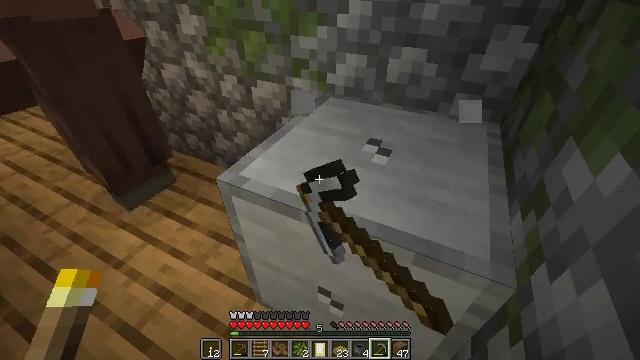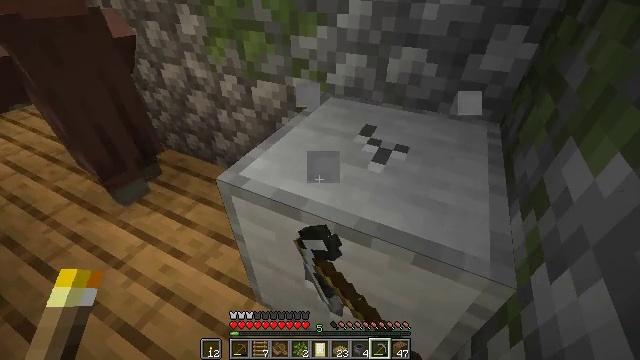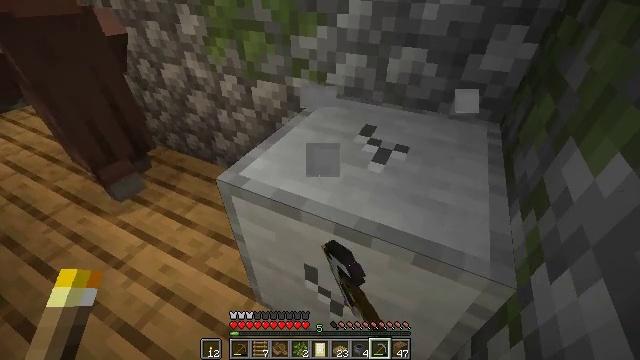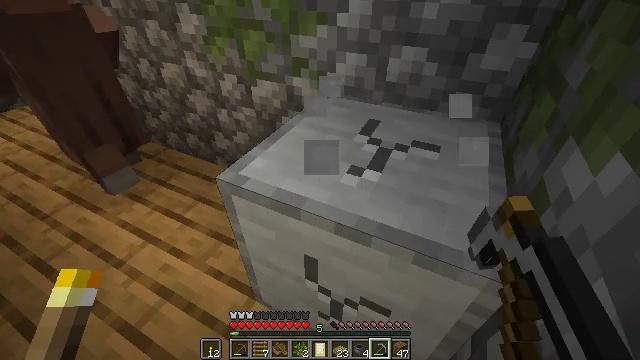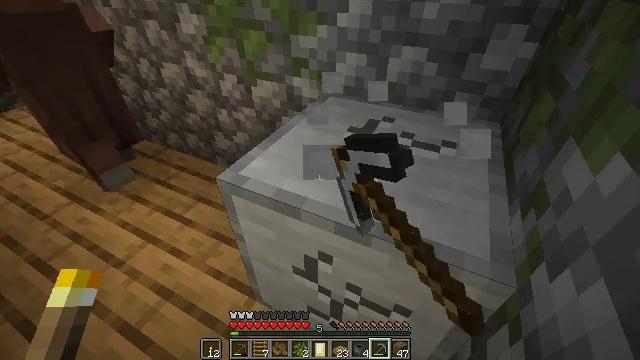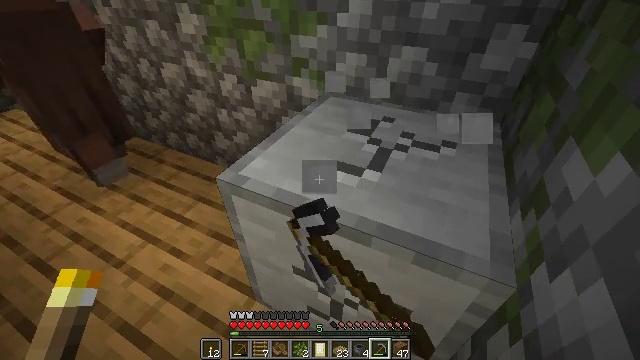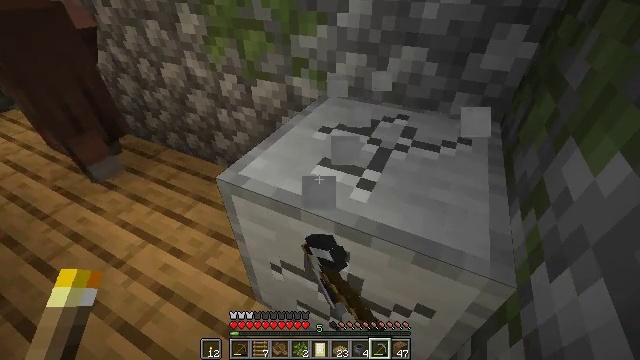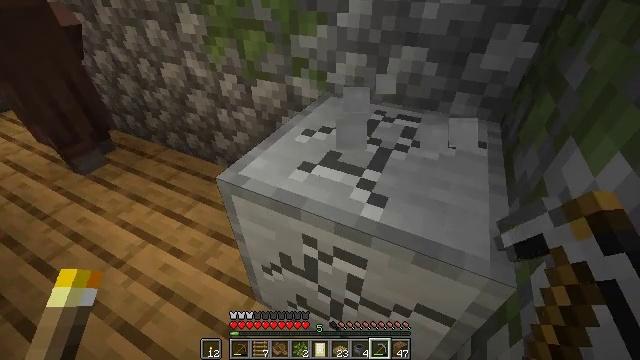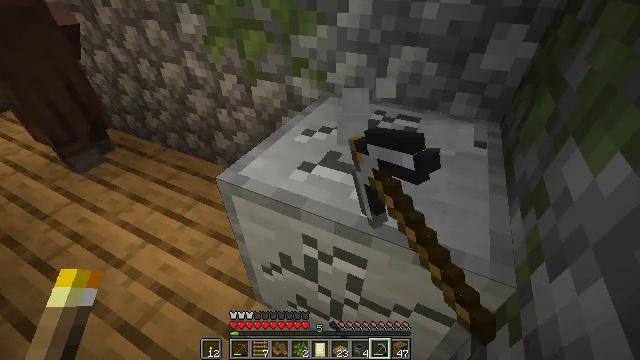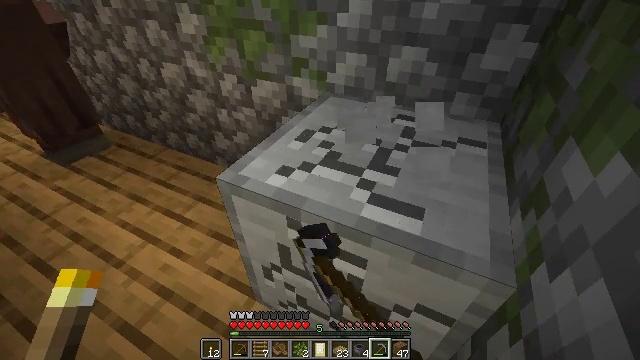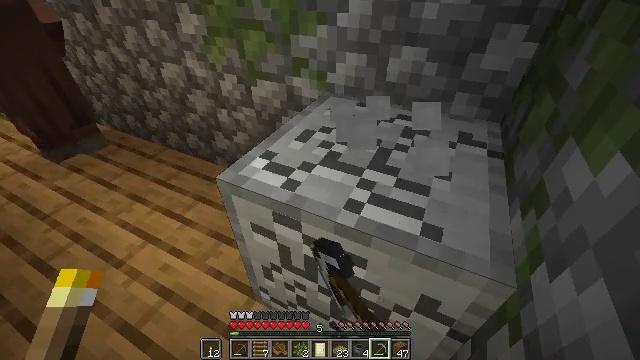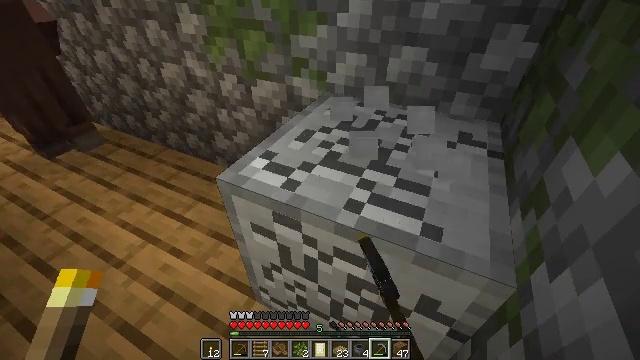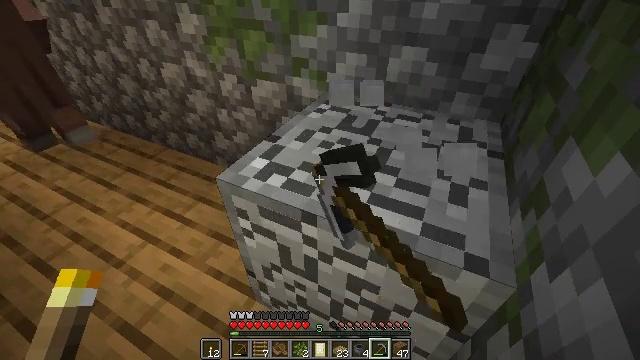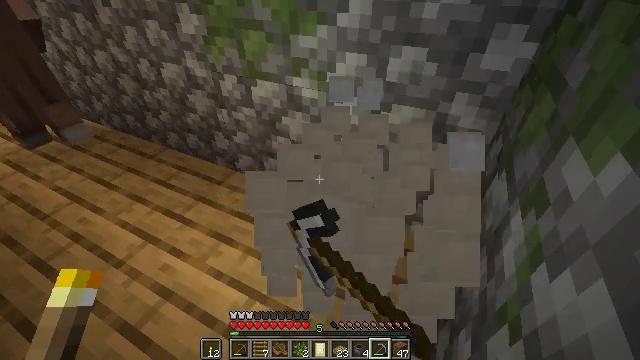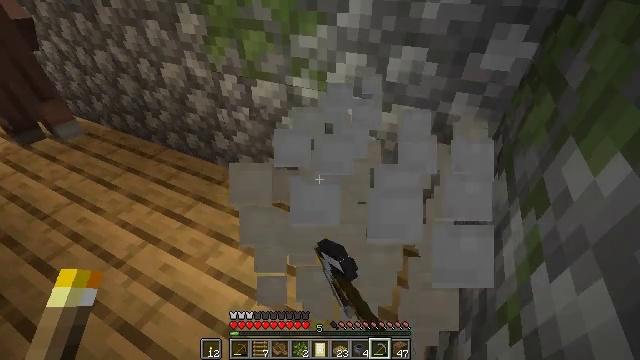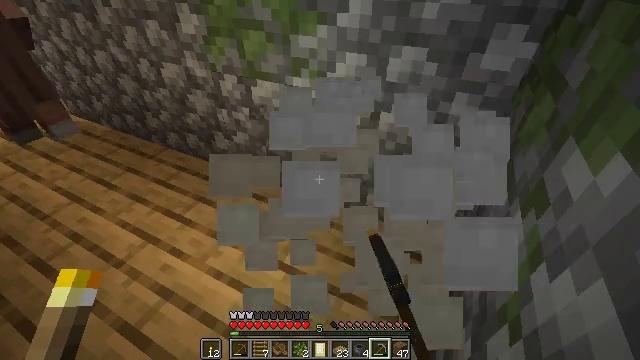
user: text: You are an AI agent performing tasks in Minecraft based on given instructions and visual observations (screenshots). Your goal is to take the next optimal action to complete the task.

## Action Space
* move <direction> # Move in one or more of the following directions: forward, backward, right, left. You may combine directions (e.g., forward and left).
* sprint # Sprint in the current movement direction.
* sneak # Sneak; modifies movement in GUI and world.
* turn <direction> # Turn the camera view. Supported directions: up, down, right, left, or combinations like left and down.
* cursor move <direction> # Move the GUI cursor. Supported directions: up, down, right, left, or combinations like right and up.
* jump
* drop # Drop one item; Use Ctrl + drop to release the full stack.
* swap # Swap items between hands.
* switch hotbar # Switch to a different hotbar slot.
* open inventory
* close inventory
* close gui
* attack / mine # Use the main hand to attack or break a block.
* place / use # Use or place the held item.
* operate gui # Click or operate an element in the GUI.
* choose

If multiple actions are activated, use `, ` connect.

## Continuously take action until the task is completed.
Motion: motion action
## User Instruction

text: Break the smooth stone to collect it.
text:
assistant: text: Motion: attack / mine
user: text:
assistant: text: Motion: attack / mine
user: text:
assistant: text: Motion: attack / mine
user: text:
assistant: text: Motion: attack / mine
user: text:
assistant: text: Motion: attack / mine
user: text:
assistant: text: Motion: attack / mine
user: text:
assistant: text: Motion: attack / mine
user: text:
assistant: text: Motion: attack / mine
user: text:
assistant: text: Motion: attack / mine
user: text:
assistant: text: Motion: attack / mine
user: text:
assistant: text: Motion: attack / mine
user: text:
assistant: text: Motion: attack / mine
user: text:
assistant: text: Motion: attack / mine
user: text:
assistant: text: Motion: attack / mine
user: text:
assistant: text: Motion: attack / mine
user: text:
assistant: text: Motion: attack / mine
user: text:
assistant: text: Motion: attack / mine
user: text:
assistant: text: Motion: attack / mine